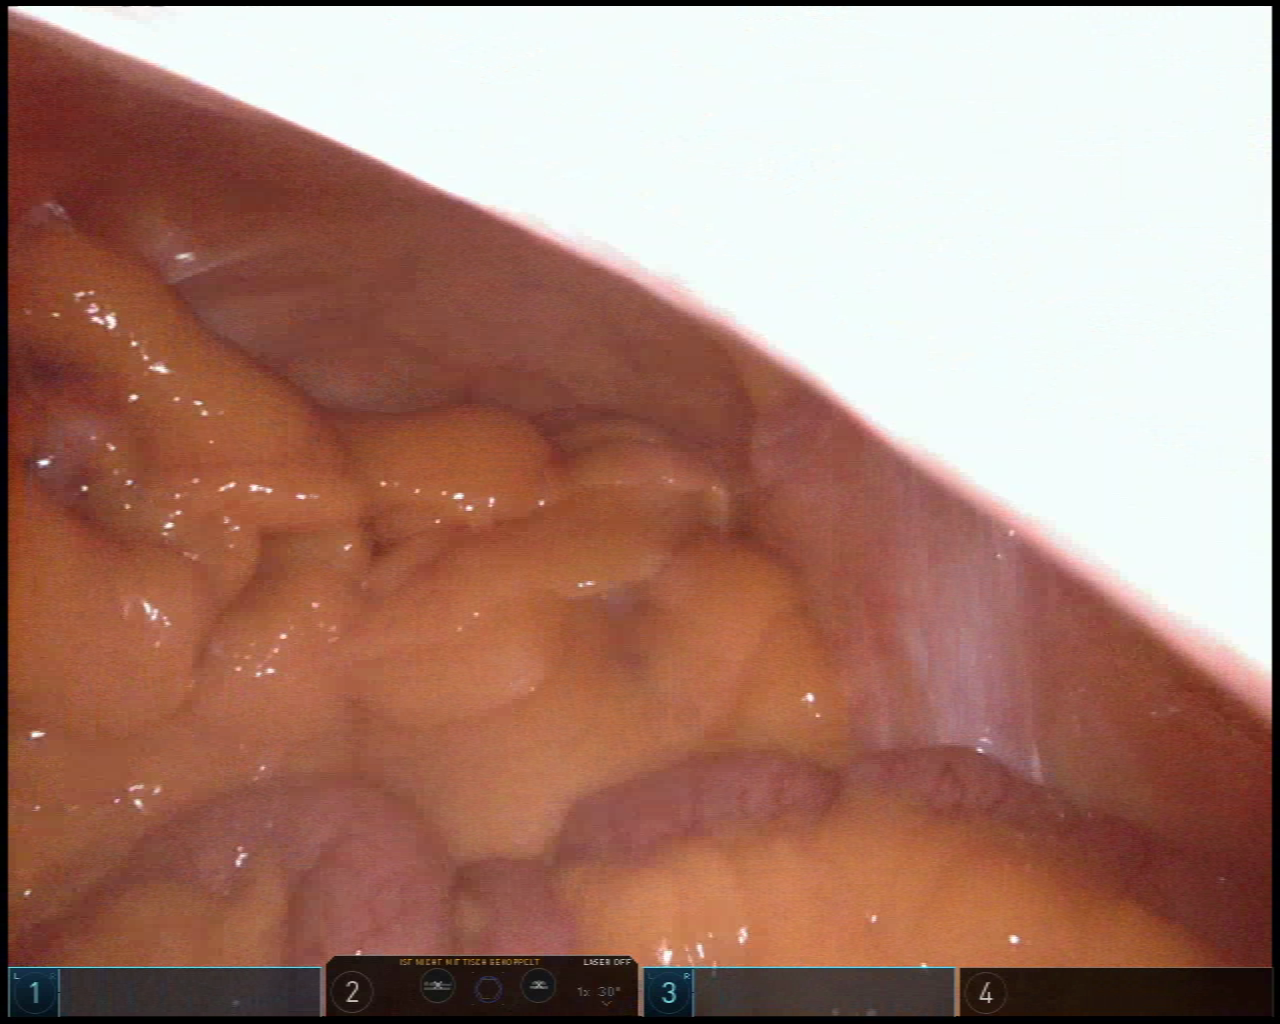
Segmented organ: abdominal_wall
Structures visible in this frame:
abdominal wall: yes
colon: yes
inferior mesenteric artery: no
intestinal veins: no
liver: no
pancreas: no
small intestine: no
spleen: no
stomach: no
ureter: no
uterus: no
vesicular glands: no